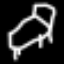
Label: bed